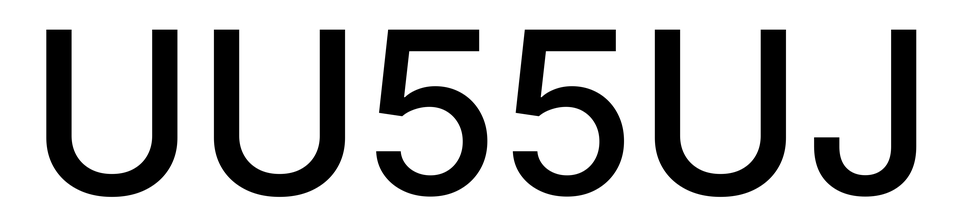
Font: Inter_Medium